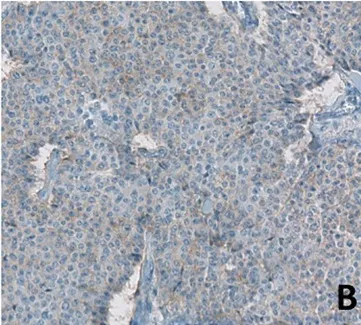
SSTR5 Immunostaining of metastatic hepatic lesion shows high expression of SSTR2 and low expression of SSTR5.
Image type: pathology (immunostaining)